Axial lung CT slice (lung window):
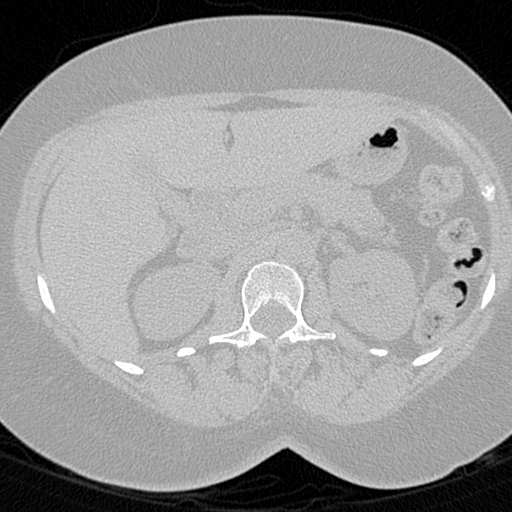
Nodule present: no